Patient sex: M
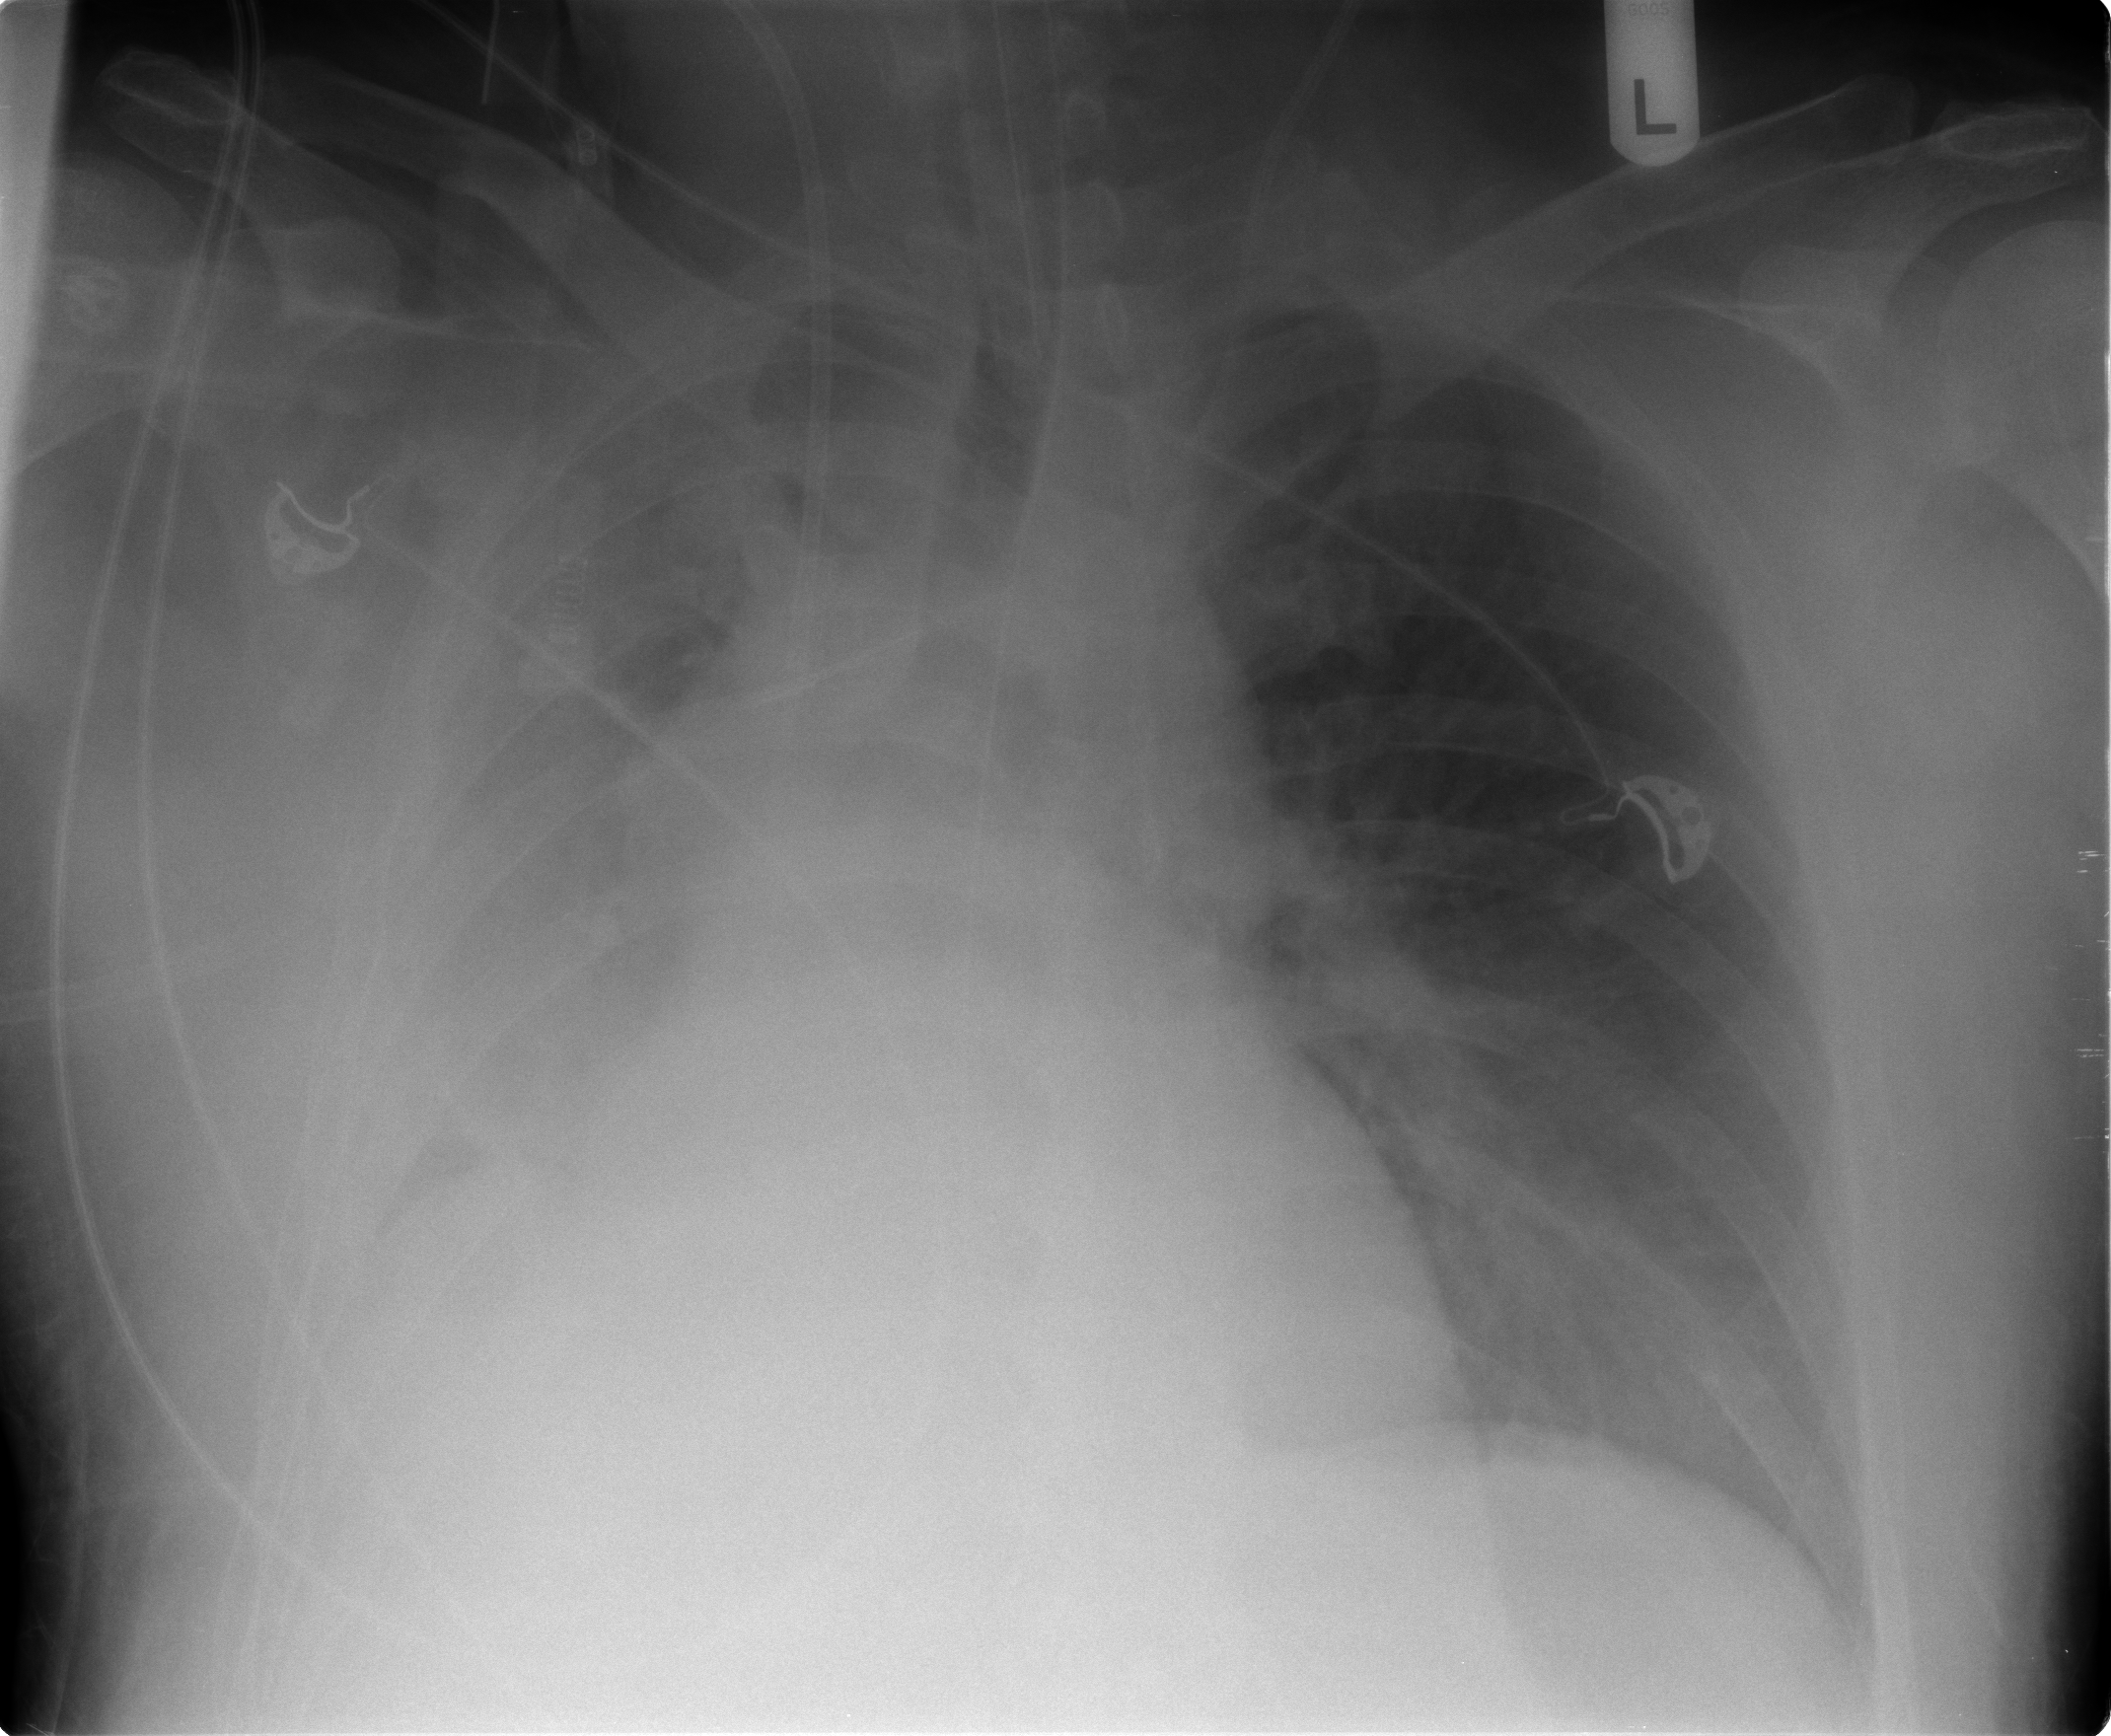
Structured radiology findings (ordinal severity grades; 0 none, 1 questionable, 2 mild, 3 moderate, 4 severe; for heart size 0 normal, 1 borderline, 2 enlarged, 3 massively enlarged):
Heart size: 1
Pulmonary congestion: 3
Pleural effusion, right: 2
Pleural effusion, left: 1
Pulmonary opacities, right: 3
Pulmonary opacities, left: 3
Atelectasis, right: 3
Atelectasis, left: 2